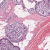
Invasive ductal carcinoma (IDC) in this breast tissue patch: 0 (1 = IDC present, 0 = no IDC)